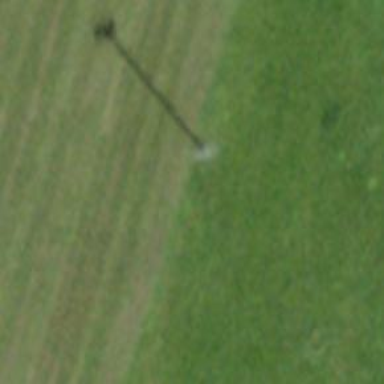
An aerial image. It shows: Minor power line.